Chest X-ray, PA view. Patient: 55 years old, sex F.
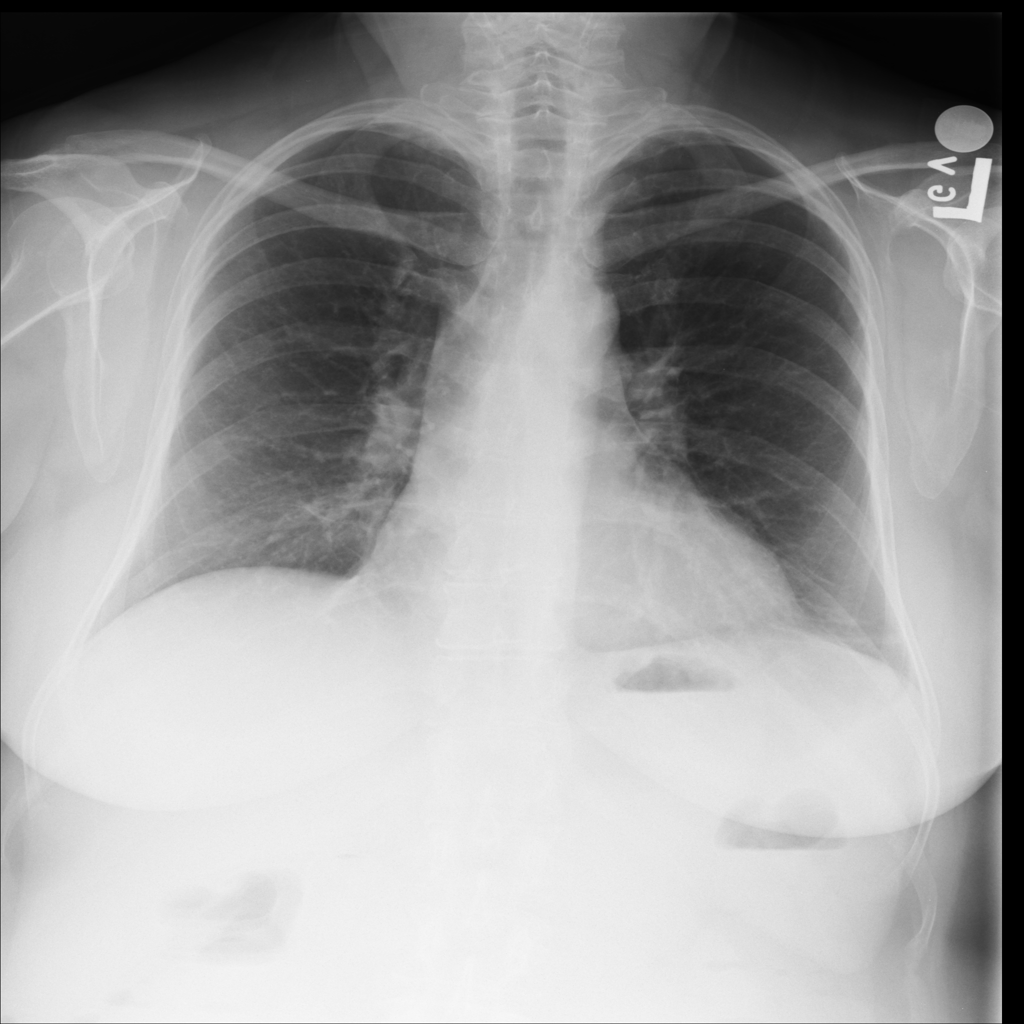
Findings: Atelectasis